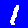
Digit: 1